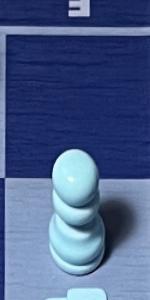
Label: Pawn_White